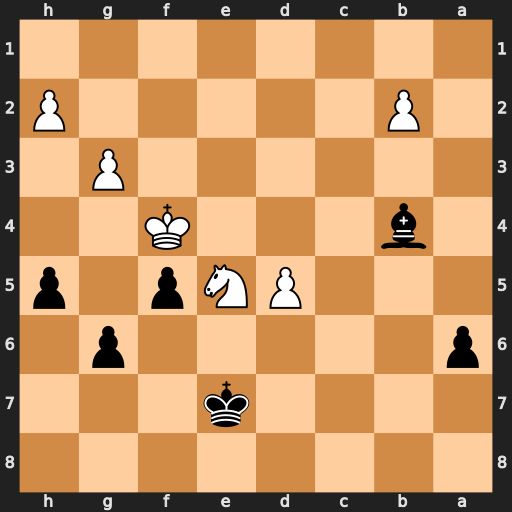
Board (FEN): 8/4k3/p5p1/3PNp1p/1b3K2/6P1/1P5P/8
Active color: b
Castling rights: -
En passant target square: -
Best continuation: Bd6 Kg5 Bxe5